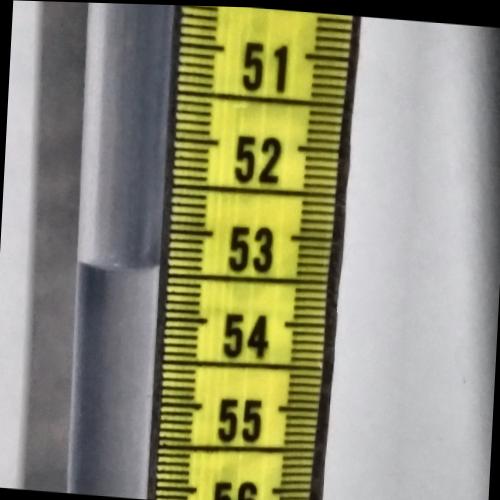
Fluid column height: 53.4 cm